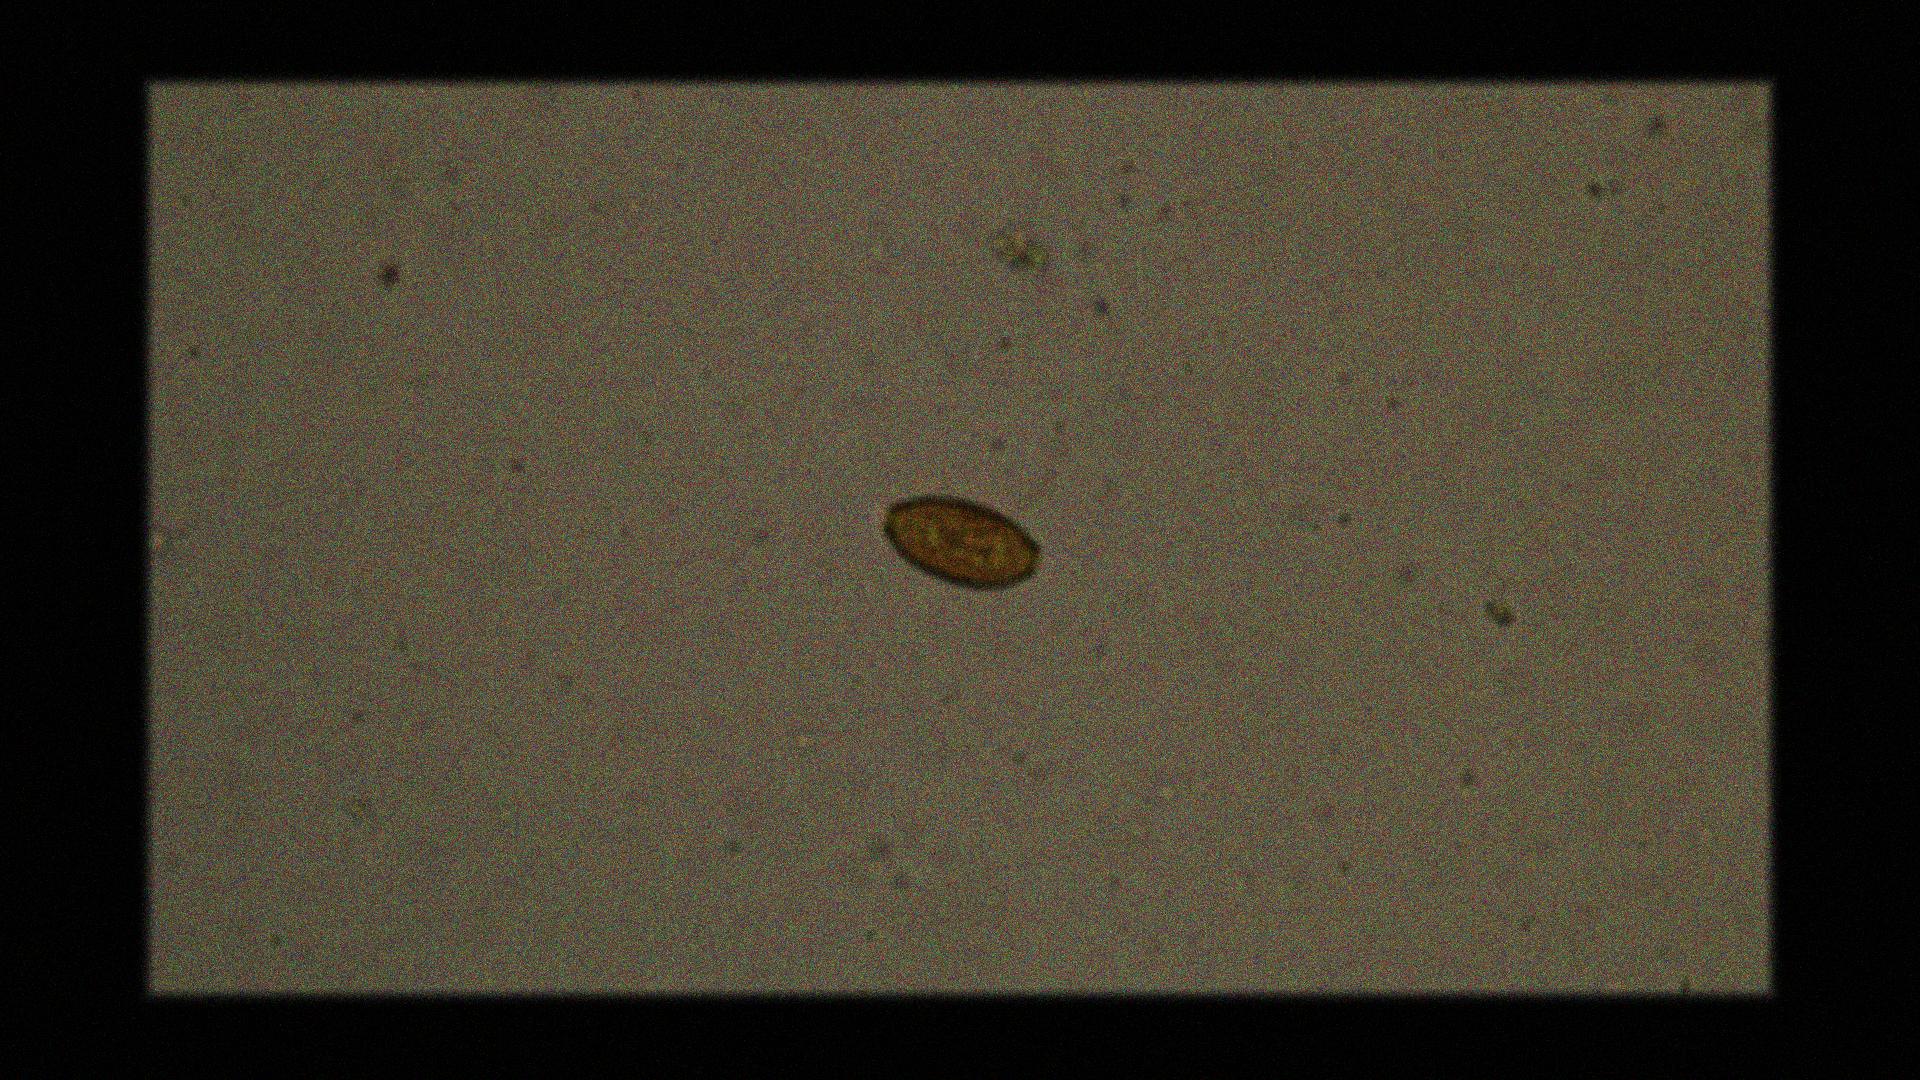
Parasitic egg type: Trichuris trichiura